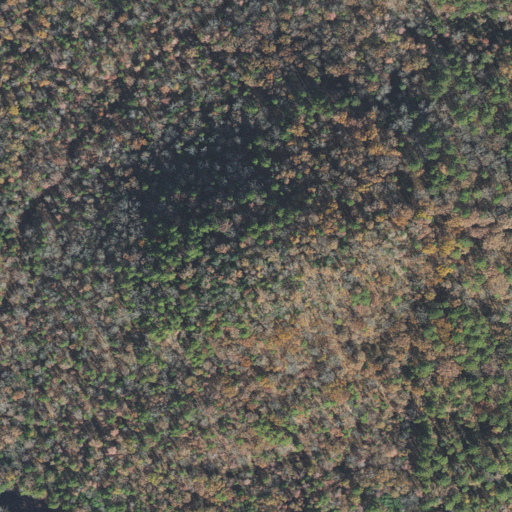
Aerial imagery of mountain in Arkansas named Round Mountain containing deciduous forest, mixed forest, evergreen forest, and low intensity development